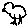
Label: bird